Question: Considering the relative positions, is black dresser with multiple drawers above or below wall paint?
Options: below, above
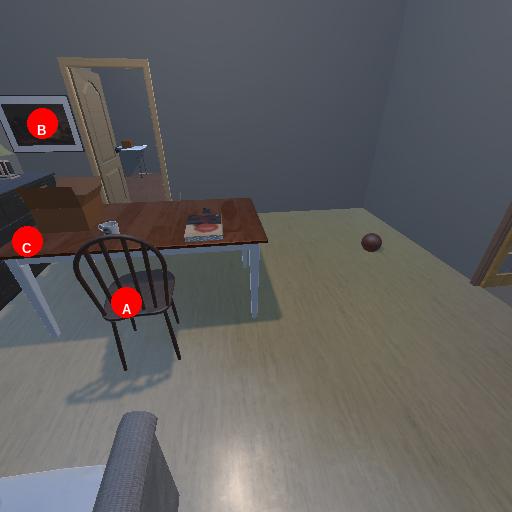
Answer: below